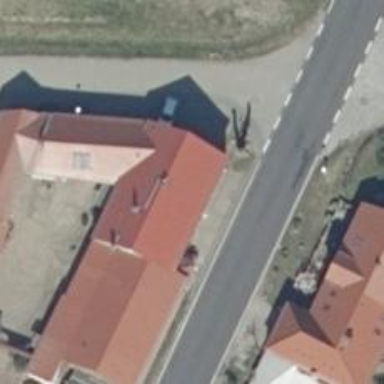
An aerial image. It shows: Pub.